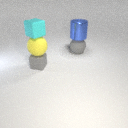
small cyan rubber cube above large yellow rubber sphere